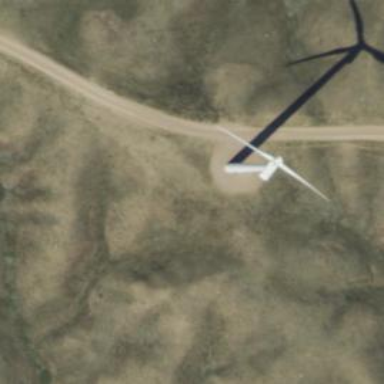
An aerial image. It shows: Wind generator powered by horizontal-axis wind turbine.